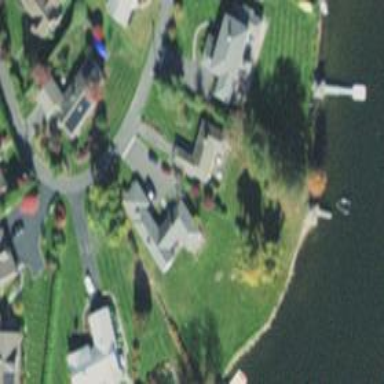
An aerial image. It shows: Driveway.